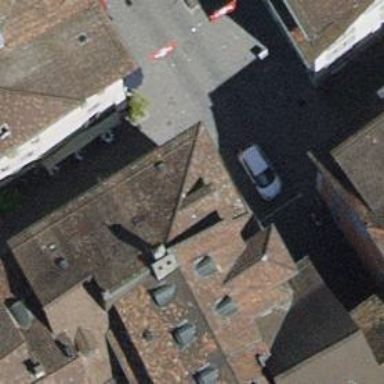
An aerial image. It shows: Restaurant.